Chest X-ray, PA view. Patient: 24 years old, sex F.
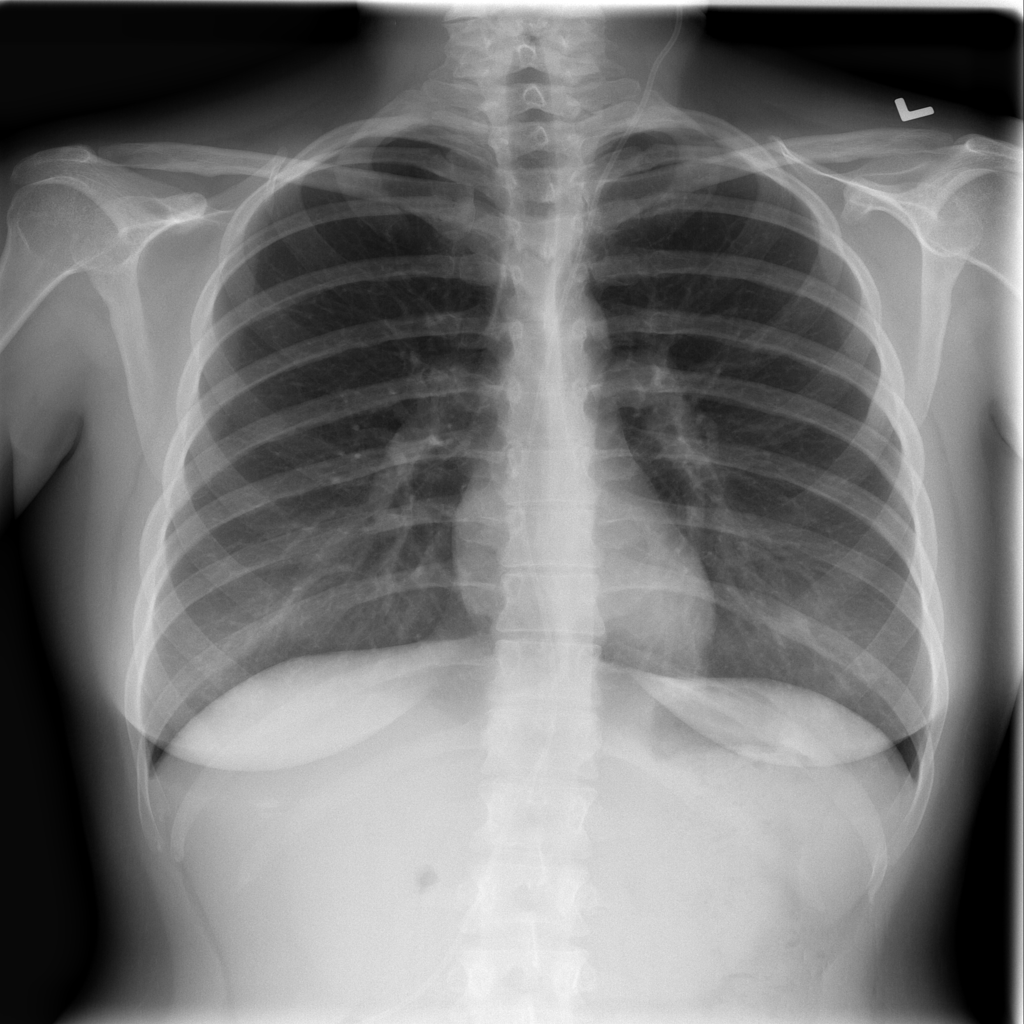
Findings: No Finding